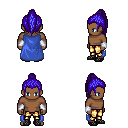
a pixel art fantasy rpg character, male body template, human, dark skin, blue cape, gold greaves, blue long topknot hairstyle, white cloth bracers, ghillies, four views (front, back, left, right), 2x2 character sprite sheet, small pixel art, hard edges, no anti-aliasing